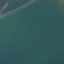
Land use / land cover: SeaLake